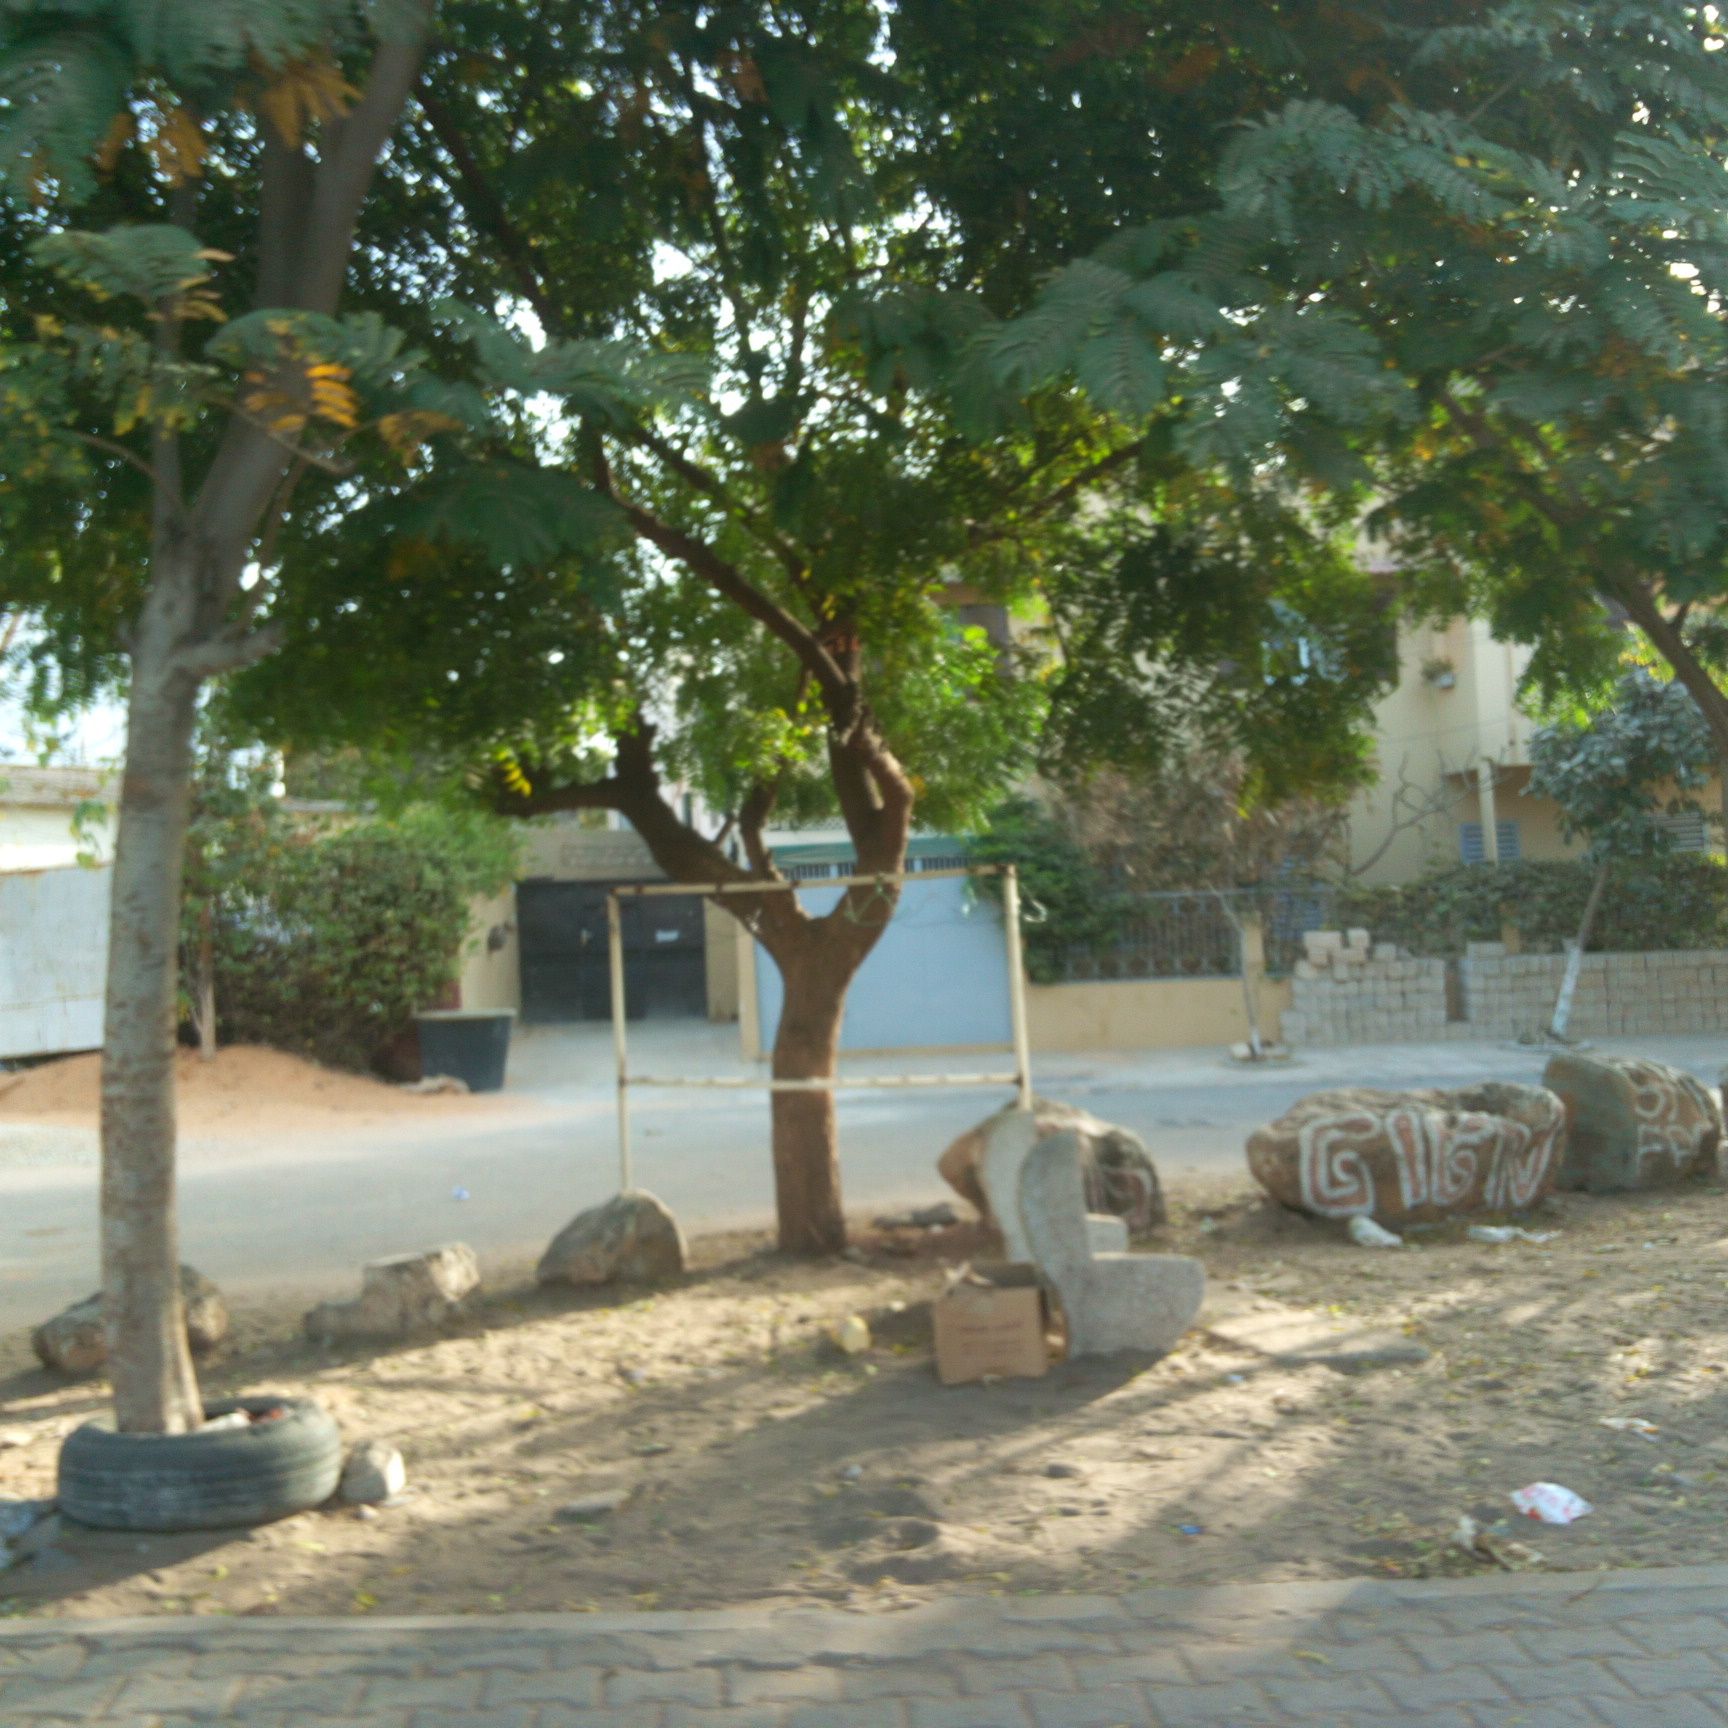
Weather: clear
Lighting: day
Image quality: slightly poor
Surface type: walking surface
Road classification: footway, residential
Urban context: urban centre
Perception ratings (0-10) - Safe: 4.19, Lively: 5.62, Beautiful: 0.37, Boring: 7.58, Depressing: 7.75, Wealthy: 2.97